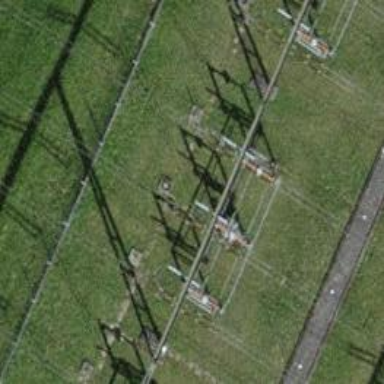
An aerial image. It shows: Switch for power supply.